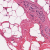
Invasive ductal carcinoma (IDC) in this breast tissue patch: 0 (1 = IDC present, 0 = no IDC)